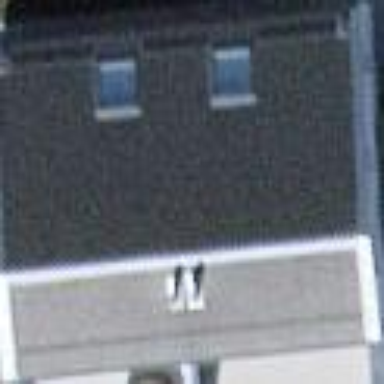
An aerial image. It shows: Semi-detached house.